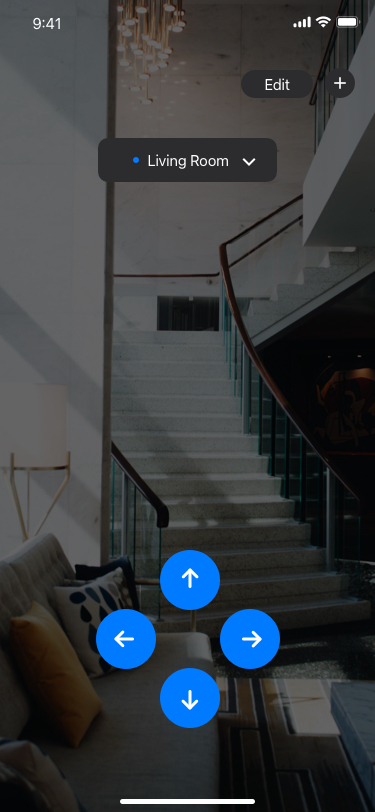
Text in this UI design:
Living Room